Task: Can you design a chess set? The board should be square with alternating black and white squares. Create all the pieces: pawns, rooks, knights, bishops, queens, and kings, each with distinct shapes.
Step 4904:
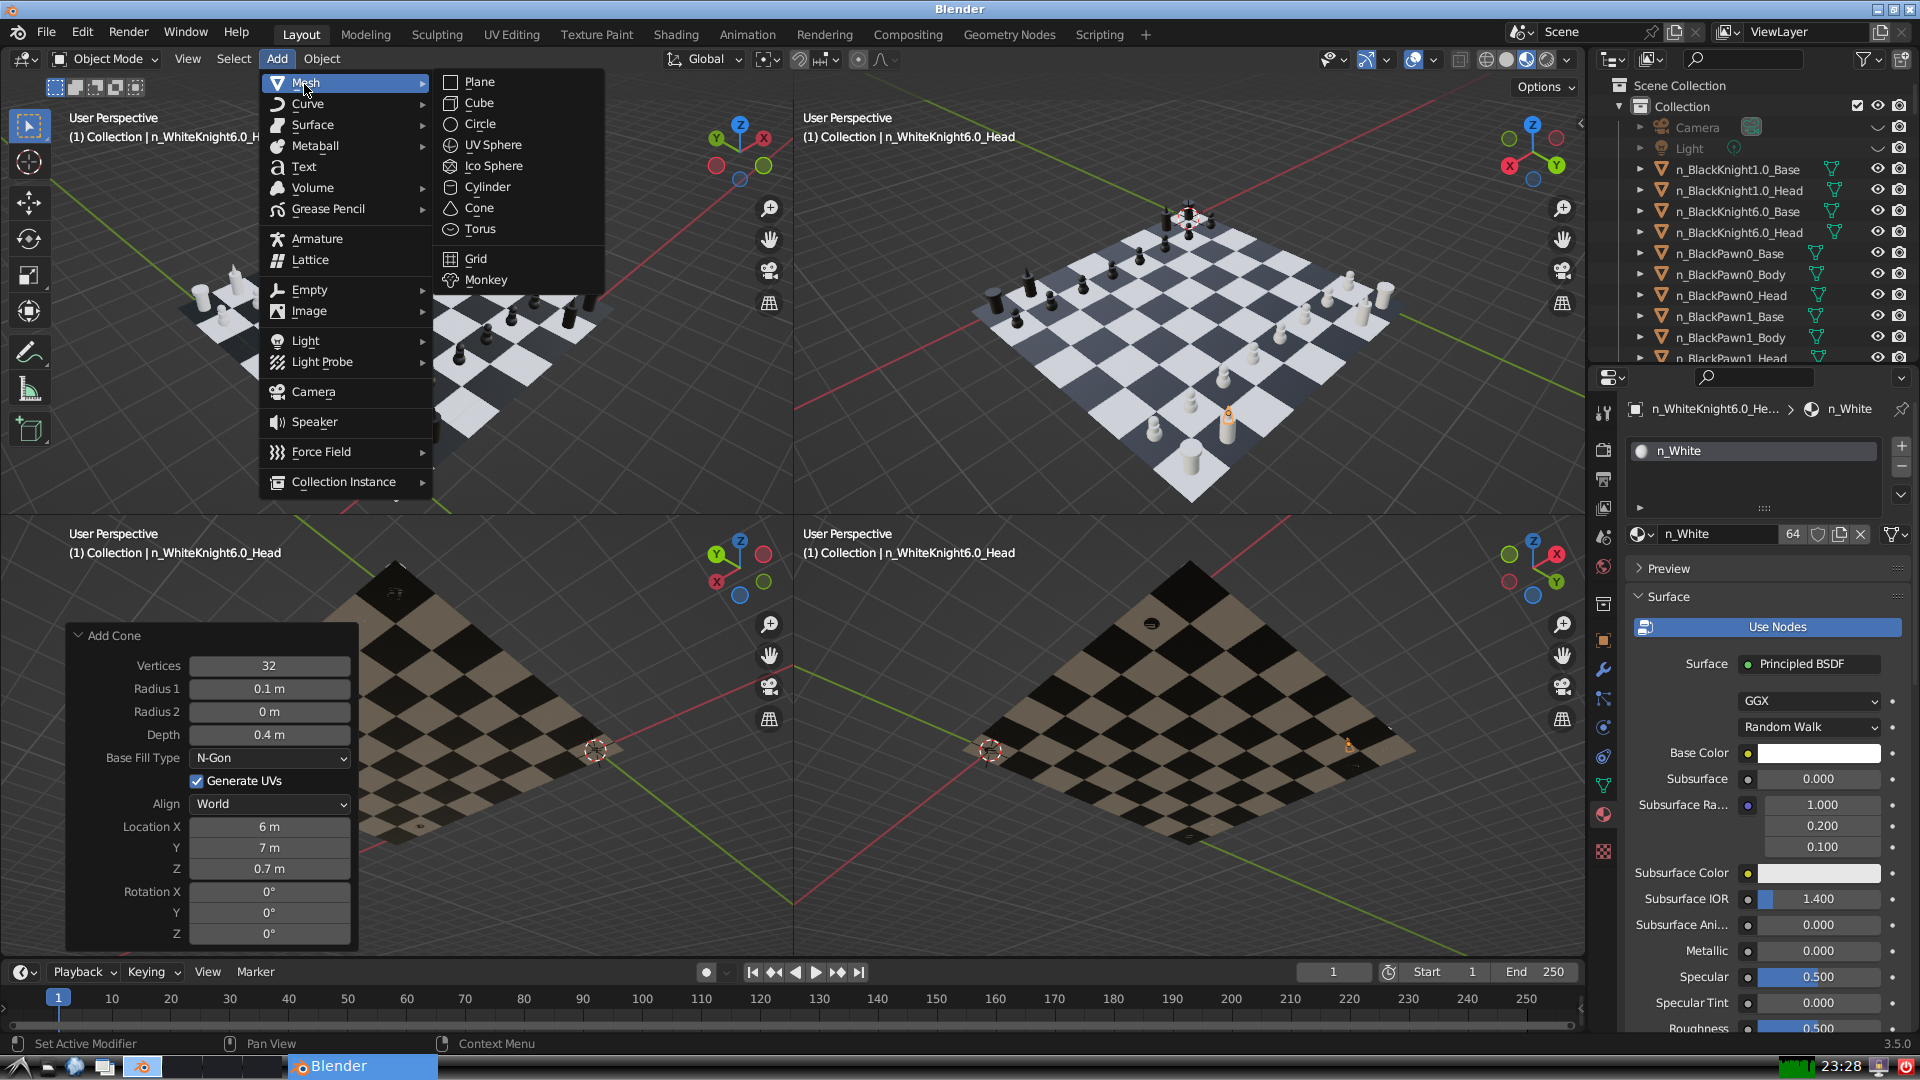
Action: {"mouse_move": [499, 187]}